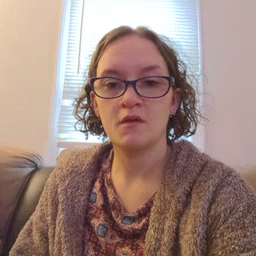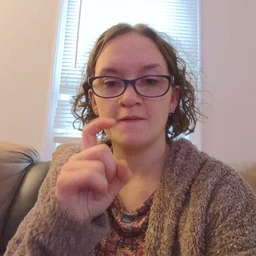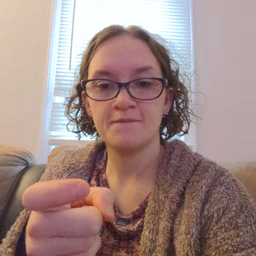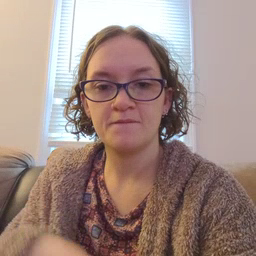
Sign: gift